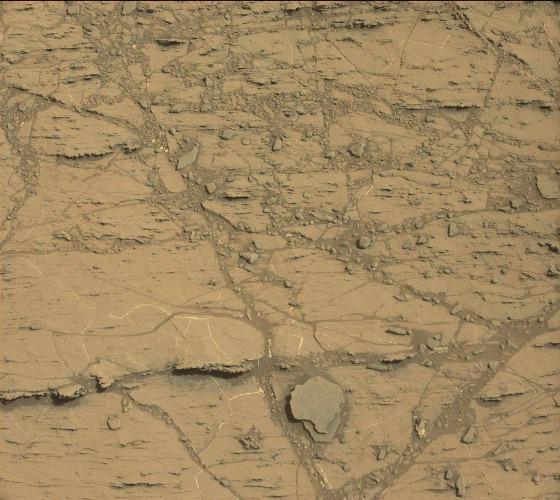
Terrain classes present: Bedrock, Gravel / Sand / Soil, Rock, Shadow